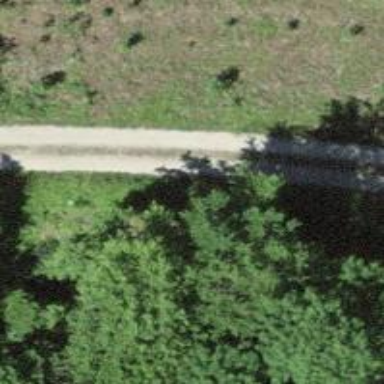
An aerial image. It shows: Gravel track with grade2 quality.